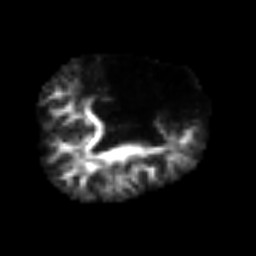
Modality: FA
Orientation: axial
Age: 64
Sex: male
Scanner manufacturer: siemens
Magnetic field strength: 3 T
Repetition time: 3.2 s
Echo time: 0.081 s